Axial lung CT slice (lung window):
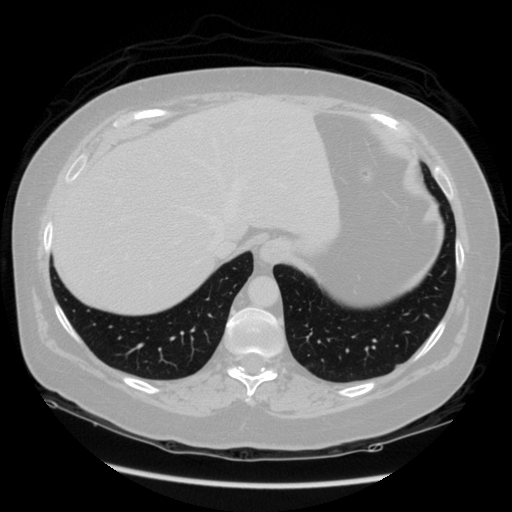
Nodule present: no